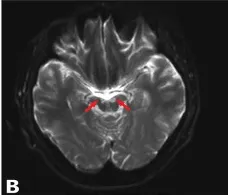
MRI revealed abnormal signals in the midbrain and thalamus. (B) The axial scanning of MRI revealed Mesencephalic infarction (DWI, diffusion-weighted imaging).
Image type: radiology (mri)